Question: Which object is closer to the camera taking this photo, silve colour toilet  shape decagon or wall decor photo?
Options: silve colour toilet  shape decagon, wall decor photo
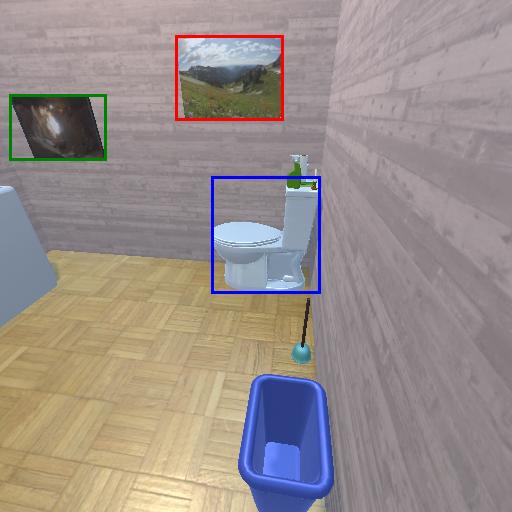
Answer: silve colour toilet  shape decagon